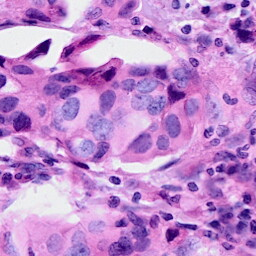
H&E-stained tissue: Breast